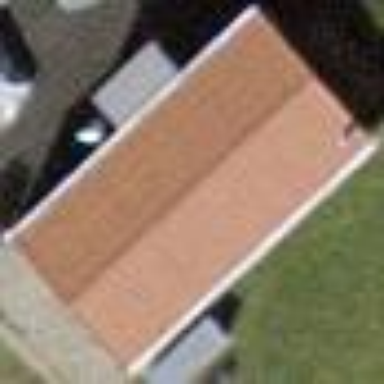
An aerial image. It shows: Static caravan with gabled roof.